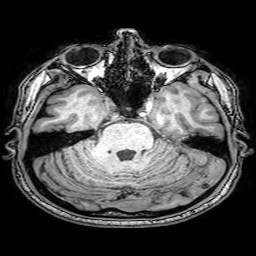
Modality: T1w
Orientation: coronal
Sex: male
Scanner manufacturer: philips
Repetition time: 0.00807 s
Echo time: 0.00369 s